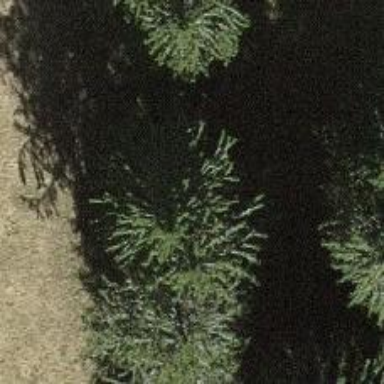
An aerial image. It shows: Beautiful tree in nature.